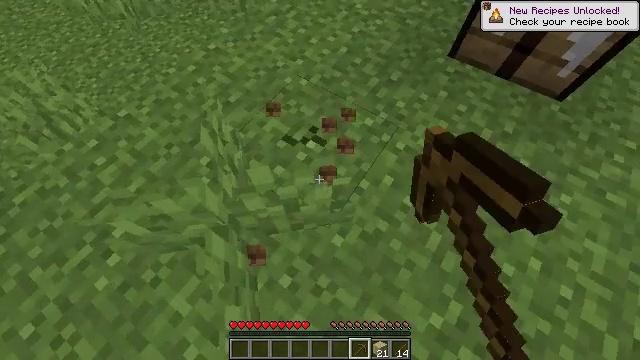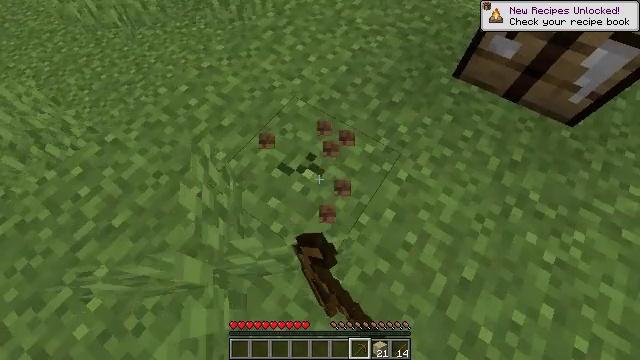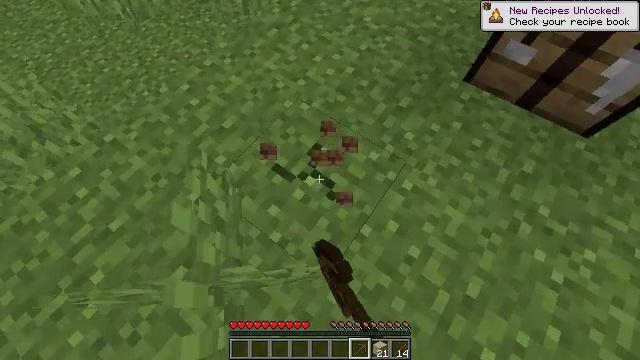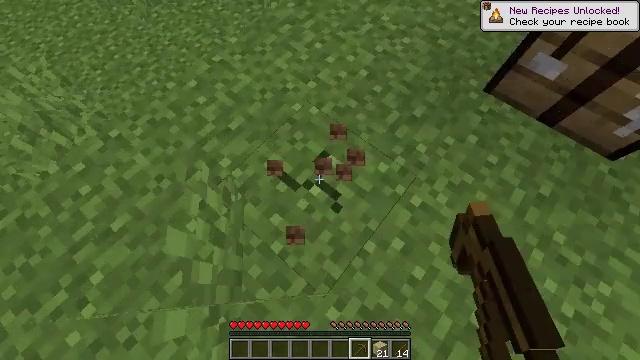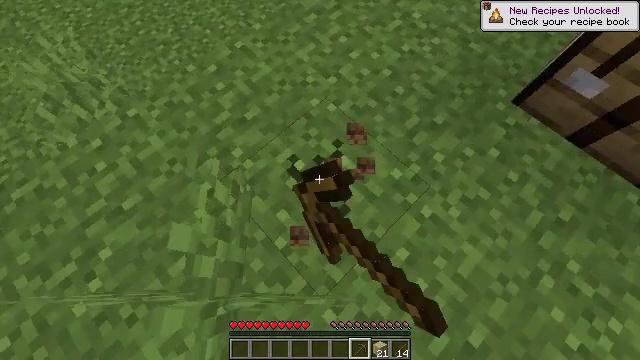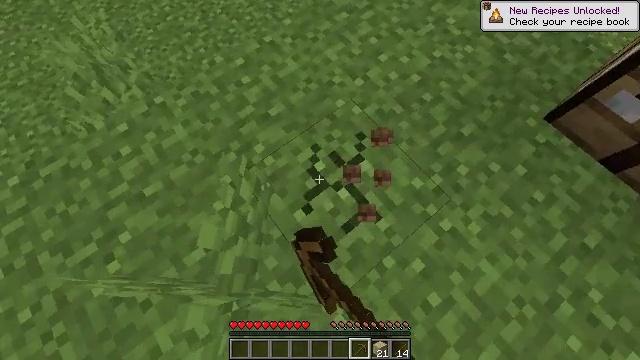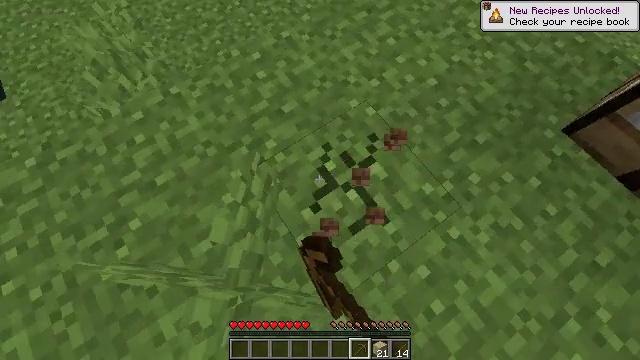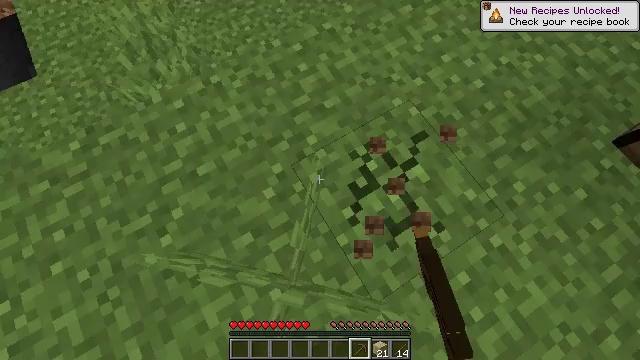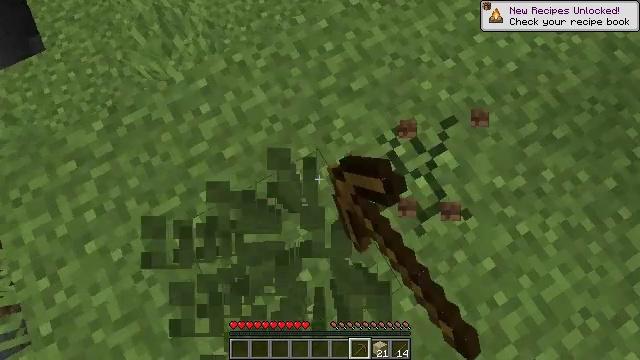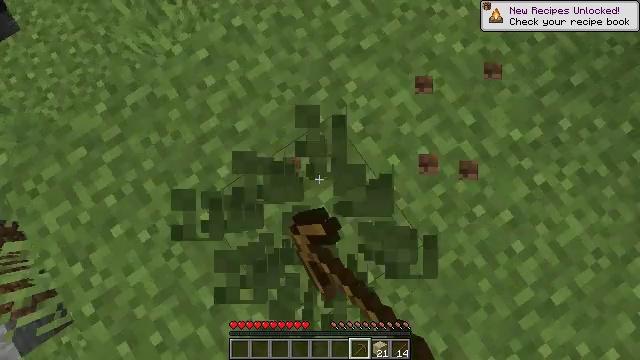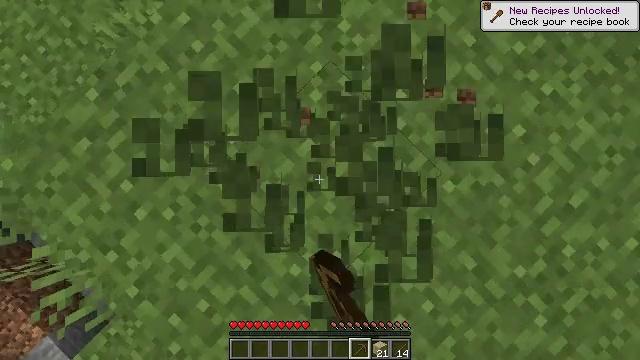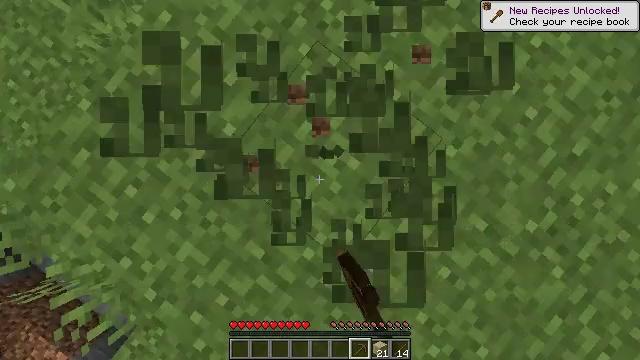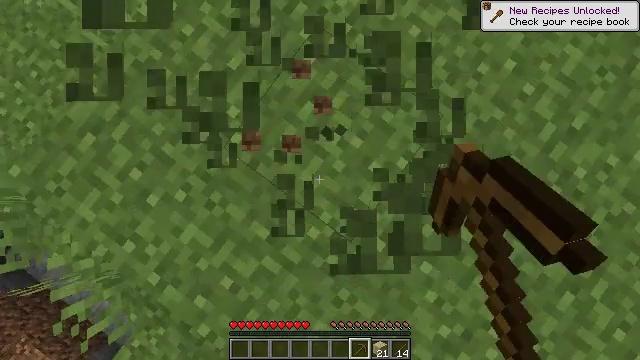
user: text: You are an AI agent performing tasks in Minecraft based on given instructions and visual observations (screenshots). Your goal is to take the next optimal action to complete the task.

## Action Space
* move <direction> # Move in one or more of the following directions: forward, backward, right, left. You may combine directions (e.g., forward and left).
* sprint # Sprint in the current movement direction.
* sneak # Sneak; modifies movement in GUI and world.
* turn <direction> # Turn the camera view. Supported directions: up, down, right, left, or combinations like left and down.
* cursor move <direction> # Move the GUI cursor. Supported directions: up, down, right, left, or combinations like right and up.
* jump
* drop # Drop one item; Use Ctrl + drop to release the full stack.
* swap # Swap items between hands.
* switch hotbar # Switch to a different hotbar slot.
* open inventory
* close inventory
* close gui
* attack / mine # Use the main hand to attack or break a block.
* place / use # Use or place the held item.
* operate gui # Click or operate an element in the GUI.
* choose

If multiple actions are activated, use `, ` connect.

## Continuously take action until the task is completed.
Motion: motion action
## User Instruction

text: Collect the grass from the surface.
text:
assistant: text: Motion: move forward, attack / mine
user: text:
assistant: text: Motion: move forward, turn left and down, attack / mine
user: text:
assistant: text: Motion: turn left and down, attack / mine
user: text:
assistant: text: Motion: turn left and down, attack / mine
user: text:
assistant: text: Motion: move left, turn left, attack / mine
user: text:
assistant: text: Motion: move left, turn left, attack / mine
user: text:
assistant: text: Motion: move left, turn left and down, attack / mine
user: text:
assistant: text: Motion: move left, turn left and down, attack / mine
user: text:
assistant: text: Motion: move back, turn right and down, attack / mine
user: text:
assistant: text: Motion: move back, turn right and down, attack / mine
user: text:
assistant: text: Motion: move back, turn right, attack / mine
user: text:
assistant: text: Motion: move back, turn right and up, attack / mine
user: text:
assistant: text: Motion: turn right, attack / mine